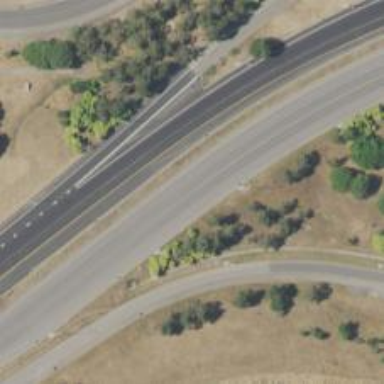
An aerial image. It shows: This image shows trunk highway that functions as expressway.